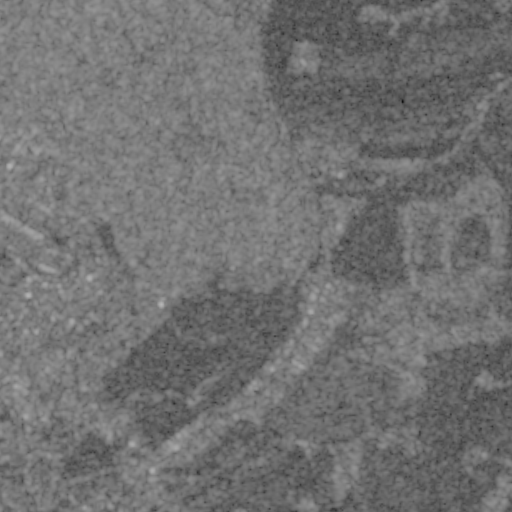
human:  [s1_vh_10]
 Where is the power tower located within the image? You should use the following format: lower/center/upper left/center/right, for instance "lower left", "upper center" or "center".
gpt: The power tower is located in the upper right of the image.
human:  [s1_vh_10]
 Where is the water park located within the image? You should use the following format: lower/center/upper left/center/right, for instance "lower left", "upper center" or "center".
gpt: The water park is located in the lower left of the image.
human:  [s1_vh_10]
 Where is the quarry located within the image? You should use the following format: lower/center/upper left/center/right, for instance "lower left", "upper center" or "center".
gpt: There is no quarry in the image.

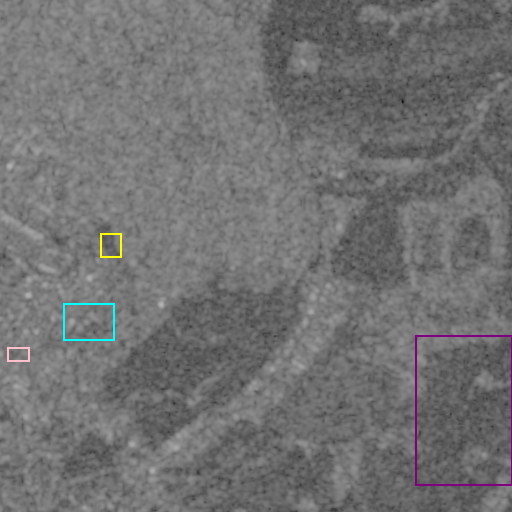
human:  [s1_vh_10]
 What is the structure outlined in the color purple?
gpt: The structure outlined in purple is a crop field.
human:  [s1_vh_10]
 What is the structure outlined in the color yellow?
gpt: The structure outlined in yellow is a park.
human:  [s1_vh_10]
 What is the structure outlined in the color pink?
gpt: The structure outlined in pink is a parking lot.
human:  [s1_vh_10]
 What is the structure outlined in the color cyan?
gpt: The structure outlined in cyan is a water park.
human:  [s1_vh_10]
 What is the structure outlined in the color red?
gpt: There is no red outline.